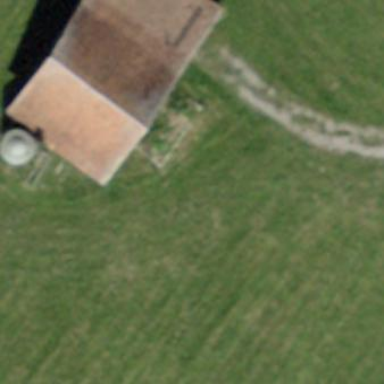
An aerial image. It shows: Barn.